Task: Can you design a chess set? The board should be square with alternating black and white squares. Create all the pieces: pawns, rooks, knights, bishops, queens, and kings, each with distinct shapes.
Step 1051:
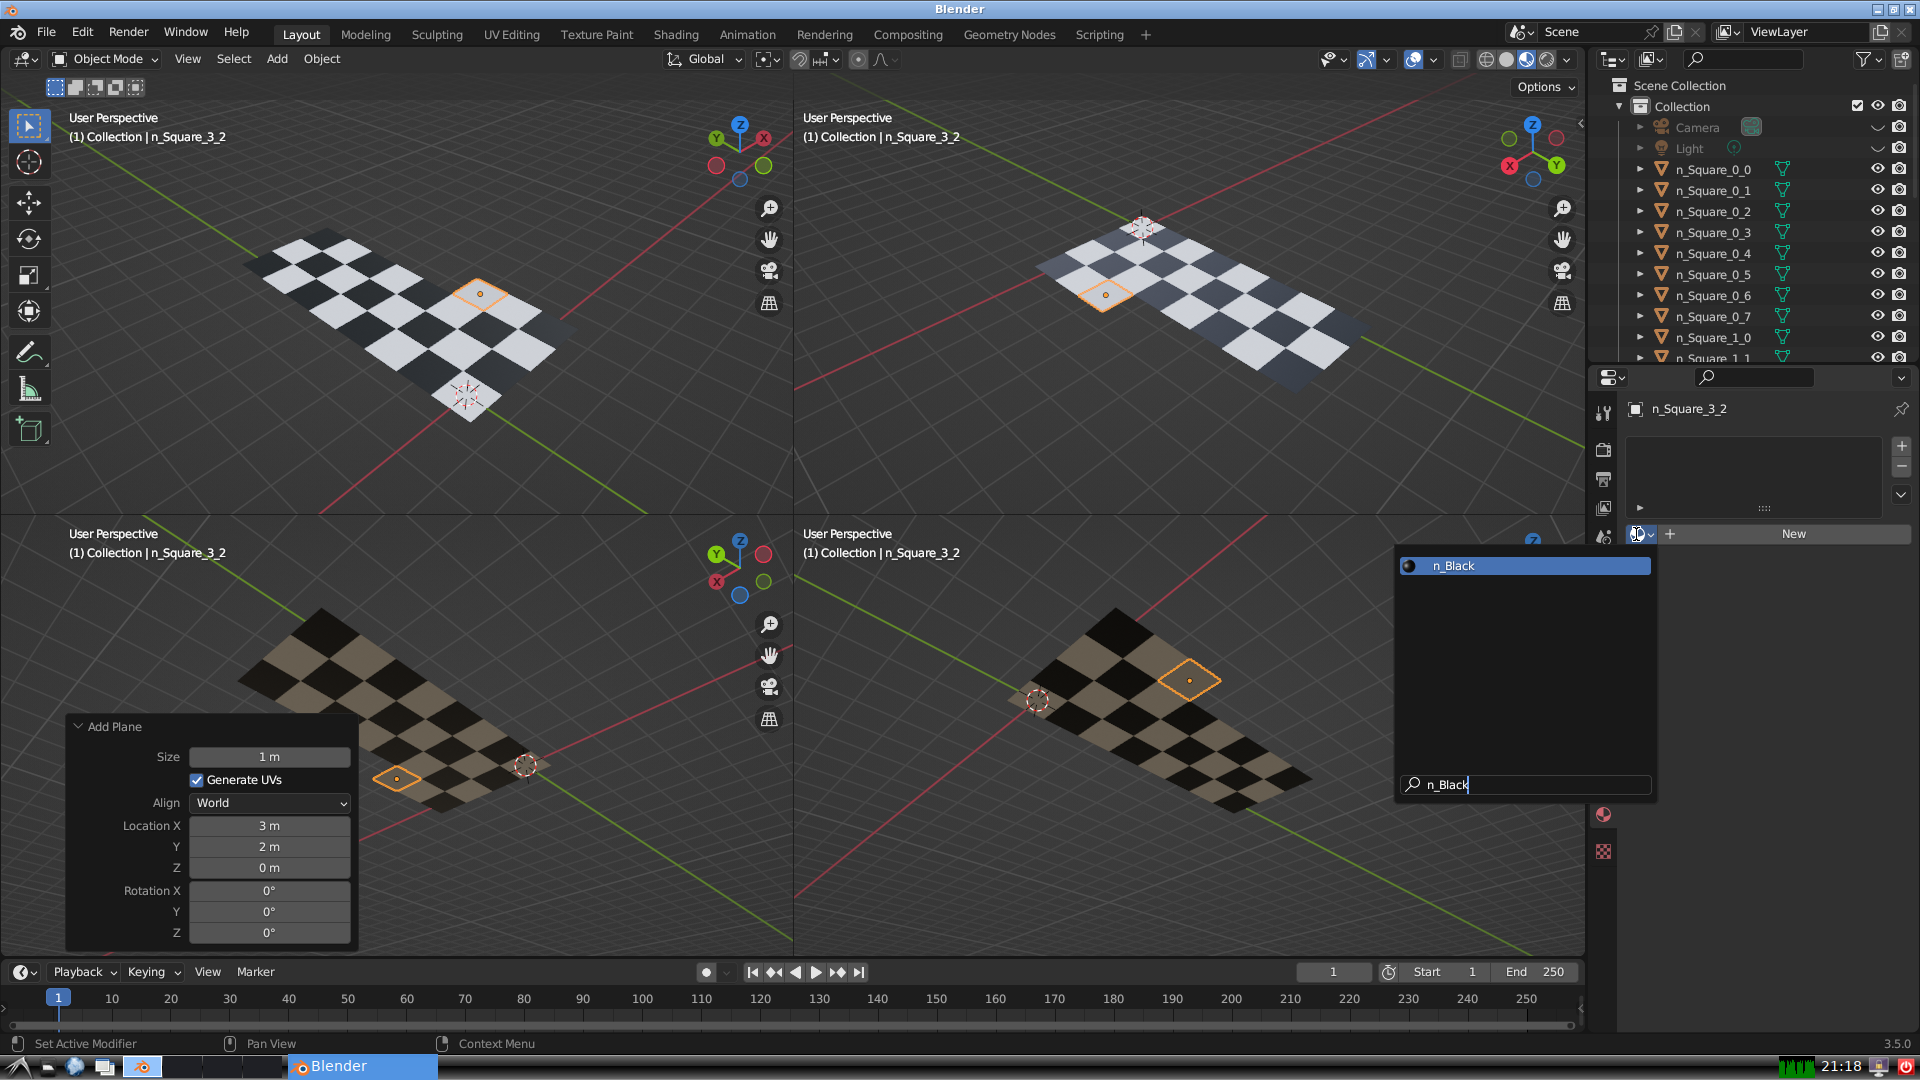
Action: {"key_press": ['Return']}